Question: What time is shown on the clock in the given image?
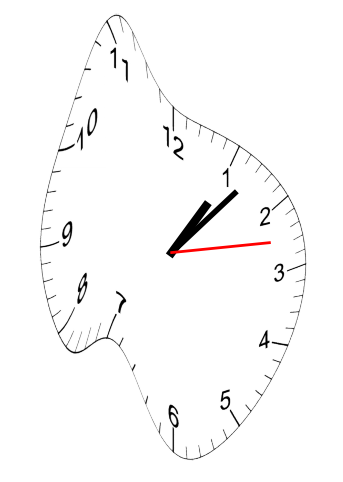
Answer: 01:07:13